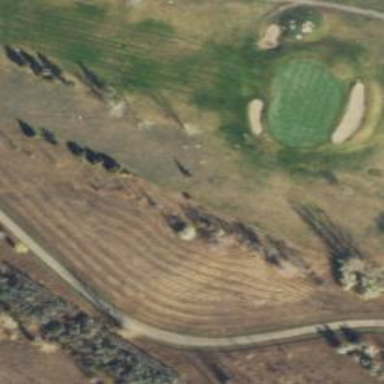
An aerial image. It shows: Pathway for golf carts.